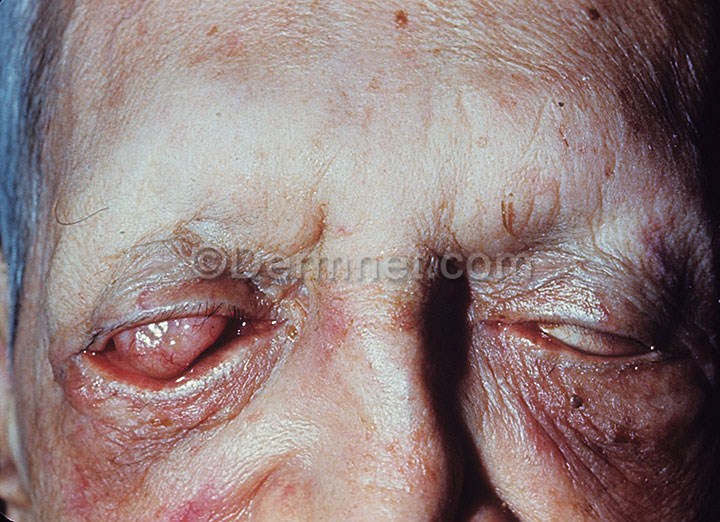
Disease: Cellulitis Impetigo and other Bacterial Infections